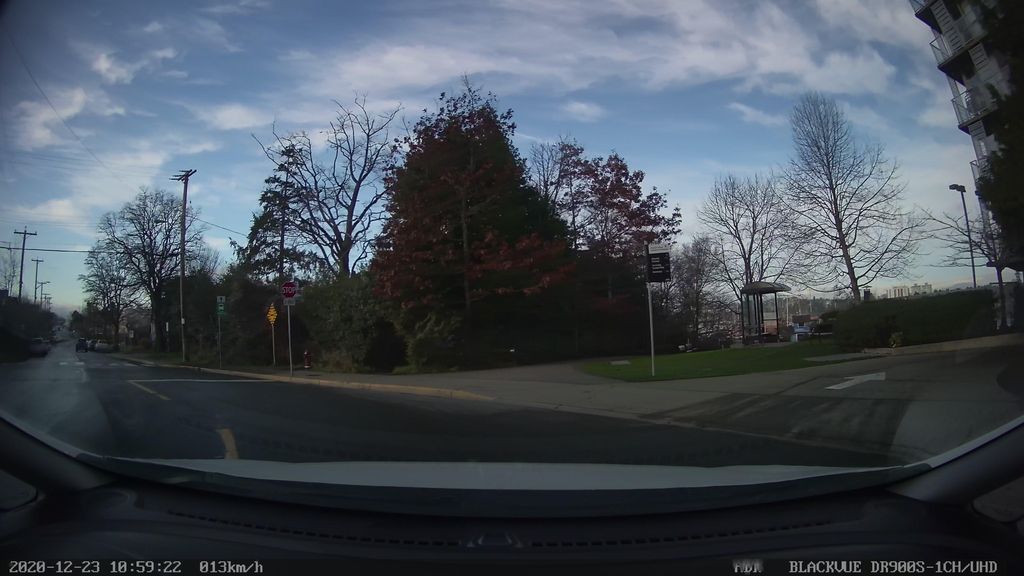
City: victoria